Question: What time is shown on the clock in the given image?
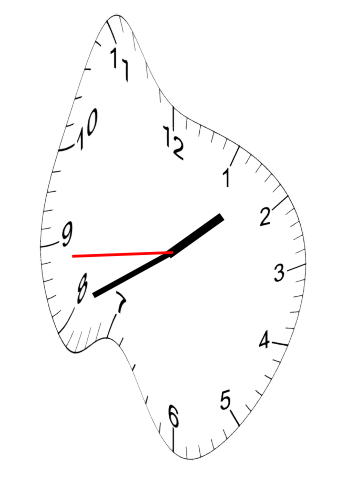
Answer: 01:40:44